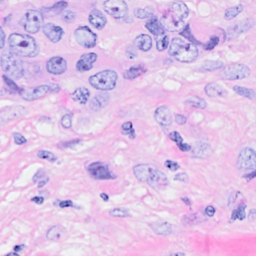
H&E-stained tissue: Breast